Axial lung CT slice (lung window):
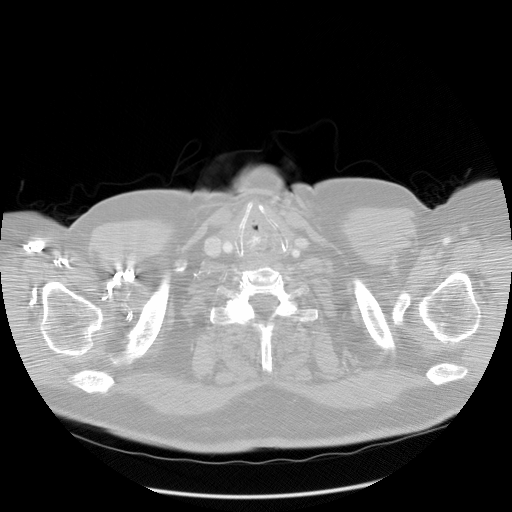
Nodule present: no